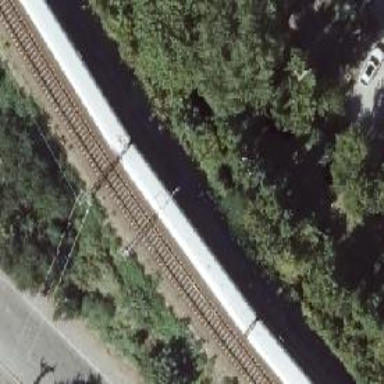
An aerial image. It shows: Railway track with contact lines for electrification.